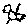
Label: bird